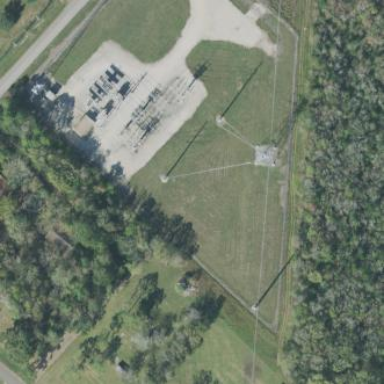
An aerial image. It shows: Outdoor power substation surrounded by fence. The substation is specifically for distribution purposes.